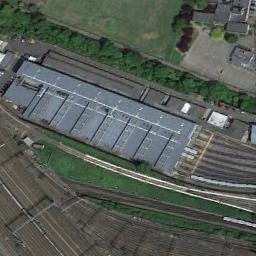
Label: railway_station